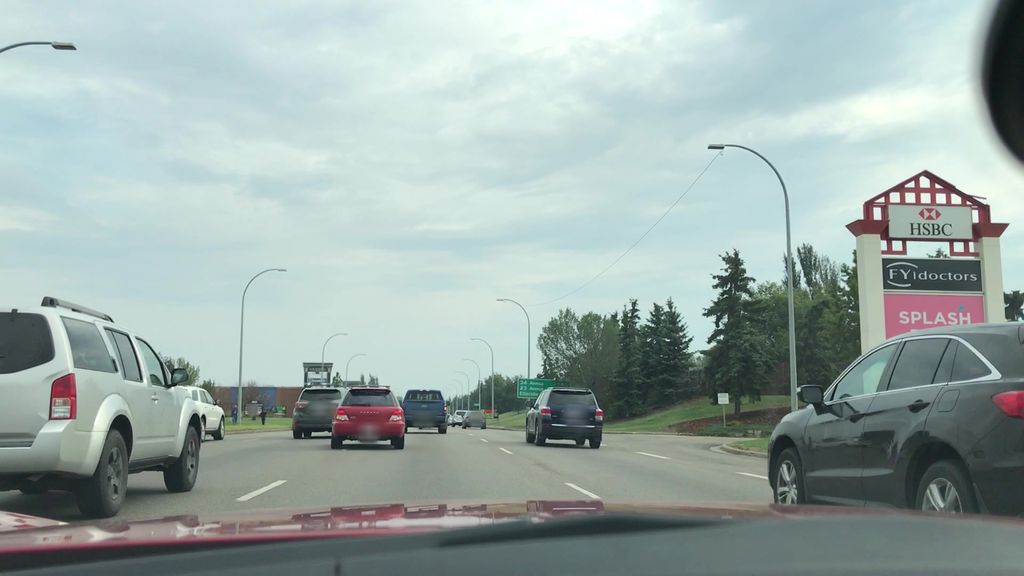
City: edmonton